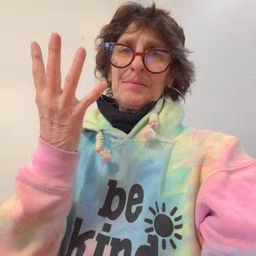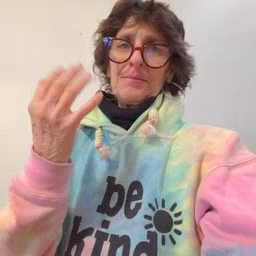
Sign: lamp